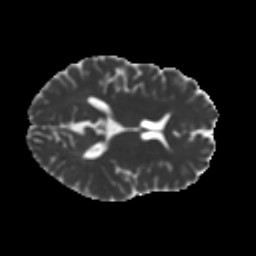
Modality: MD
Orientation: axial
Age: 25
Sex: female
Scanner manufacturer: ge
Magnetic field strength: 3 T
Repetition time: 7.8 s
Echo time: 0.0607 s